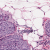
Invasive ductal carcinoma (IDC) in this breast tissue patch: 1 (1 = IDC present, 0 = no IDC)